Question: Can't seem to get this one. I am comparing in excel if 2 columns ( and ) have any matching document #'s with
'''
=NOT(ISNA(VLOOKUP(H3,$A:$A,1,FALSE)))
'''
If this returns 'TRUE', I want to compare the revision # corresponding to each document # and return 'TRUE' or 'FALSE' as well. I have the first 'VLOOKUP' working correctly but now I'm unsure how to use a nested if and be sure it is extracting the corresponding revision #. Your assistance is very much appreciated.
*So basically it is an If true, then if true....
*Comparing column A with column H. if there is a matching document #, I want to compare their corresponding revisions (revisions for column A are in column B and revisions for column H are in column E) and see if those ALSO match.]<URL> THANK YOU for your swift responses!!!
*sorry I need 2 more reputations to add an image apparently...
*
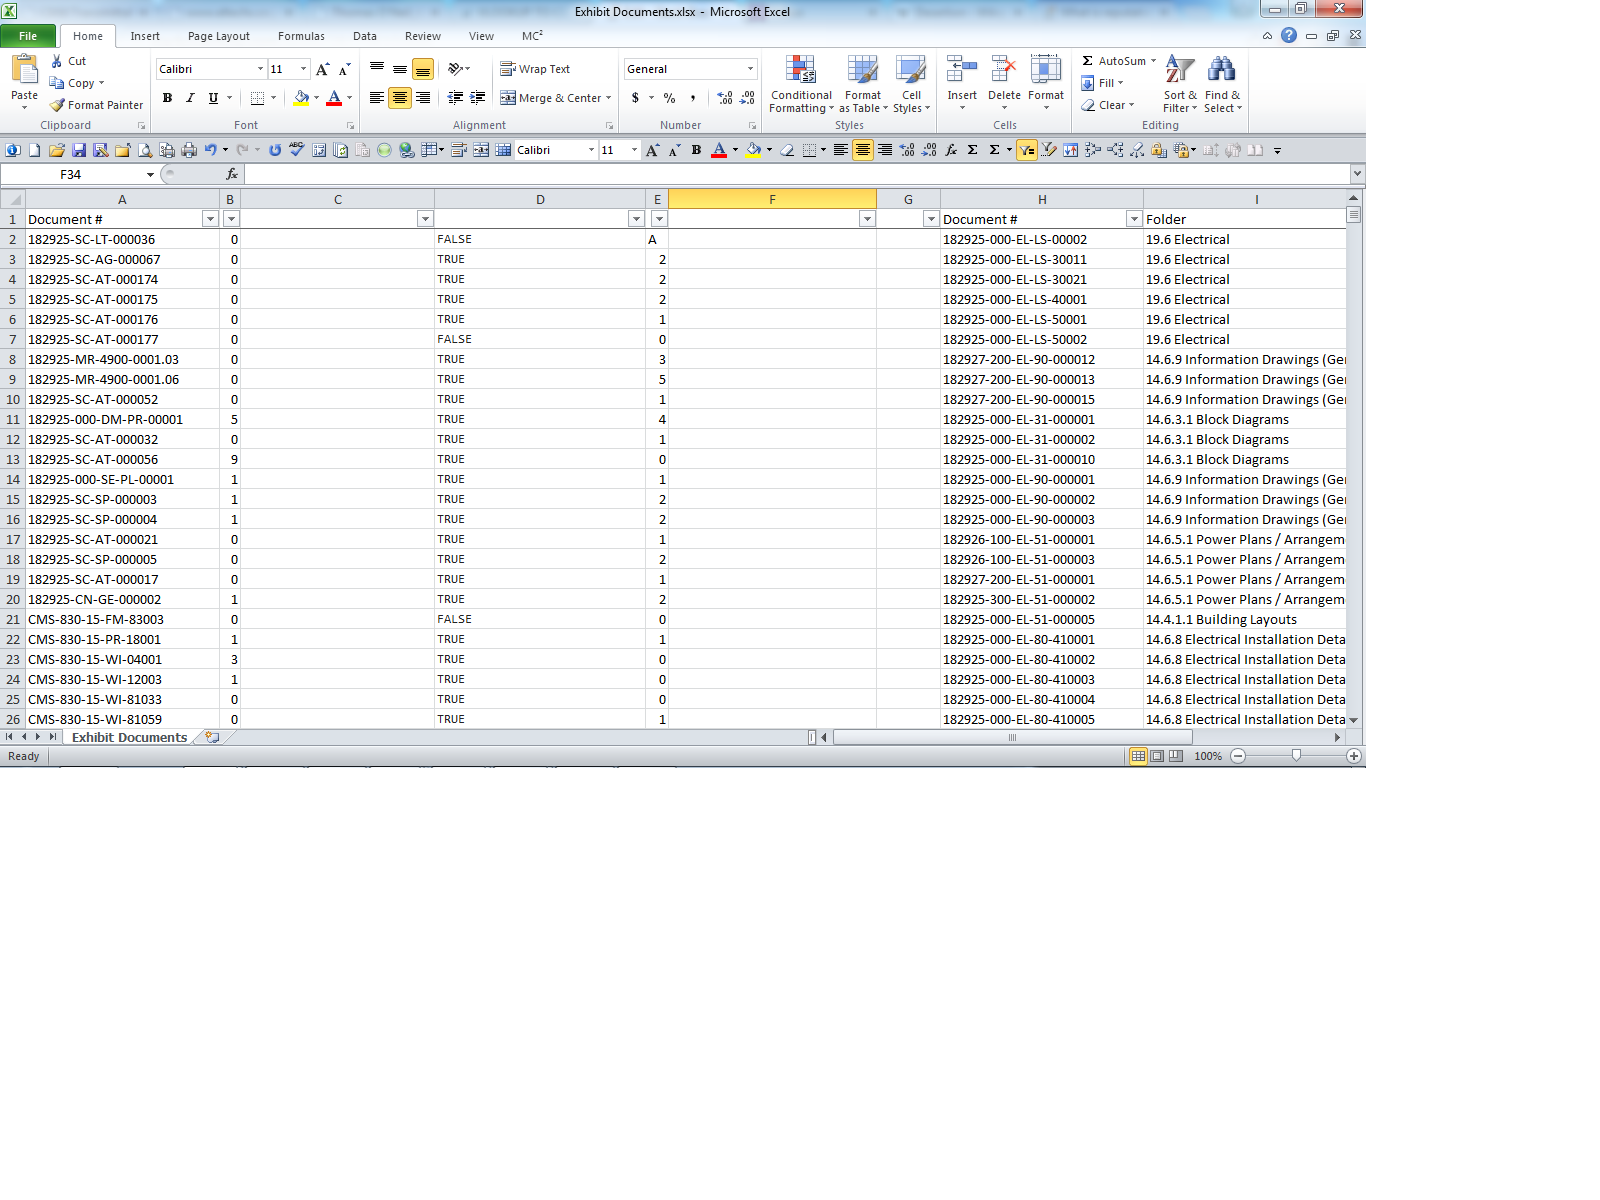
Answer: Perhaps COUNTIFS will give you your answer
> =COUNTIFS(A:A,H3,B:B,E3)>0
That will give you TRUE only if document H3 is found in column A...and on that same row the revision # in column B is the same as E3